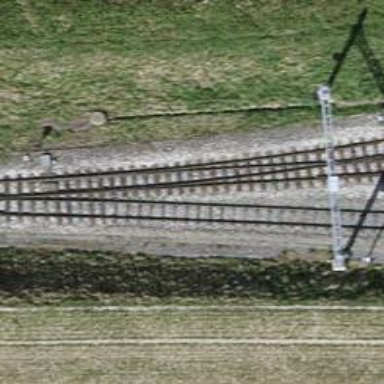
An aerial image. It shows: Narrow-gauge railway with 1 track. The tracks are electrified with contact line.